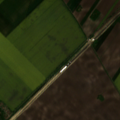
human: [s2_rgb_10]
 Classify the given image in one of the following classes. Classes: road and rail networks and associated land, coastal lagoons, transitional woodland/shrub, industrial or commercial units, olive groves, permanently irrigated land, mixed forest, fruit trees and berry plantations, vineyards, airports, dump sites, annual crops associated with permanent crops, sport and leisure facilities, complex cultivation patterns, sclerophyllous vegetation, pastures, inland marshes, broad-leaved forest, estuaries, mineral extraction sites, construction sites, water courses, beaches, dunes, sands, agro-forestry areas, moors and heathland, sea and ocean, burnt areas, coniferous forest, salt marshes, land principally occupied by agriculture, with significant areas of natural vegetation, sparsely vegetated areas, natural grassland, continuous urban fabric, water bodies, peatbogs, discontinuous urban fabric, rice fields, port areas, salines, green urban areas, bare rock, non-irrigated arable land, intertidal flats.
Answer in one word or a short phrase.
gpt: industrial or commercial units, non-irrigated arable land